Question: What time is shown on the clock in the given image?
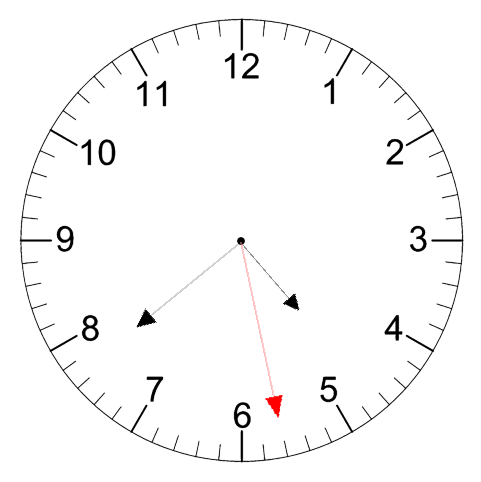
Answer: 04:38:28